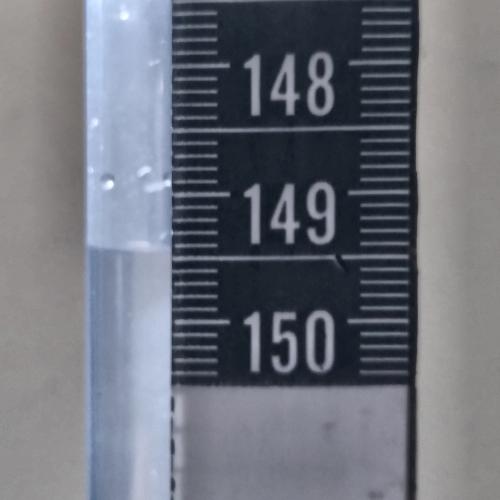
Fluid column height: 149.5 cm